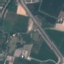
Land use / land cover class: Highway